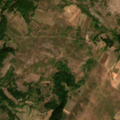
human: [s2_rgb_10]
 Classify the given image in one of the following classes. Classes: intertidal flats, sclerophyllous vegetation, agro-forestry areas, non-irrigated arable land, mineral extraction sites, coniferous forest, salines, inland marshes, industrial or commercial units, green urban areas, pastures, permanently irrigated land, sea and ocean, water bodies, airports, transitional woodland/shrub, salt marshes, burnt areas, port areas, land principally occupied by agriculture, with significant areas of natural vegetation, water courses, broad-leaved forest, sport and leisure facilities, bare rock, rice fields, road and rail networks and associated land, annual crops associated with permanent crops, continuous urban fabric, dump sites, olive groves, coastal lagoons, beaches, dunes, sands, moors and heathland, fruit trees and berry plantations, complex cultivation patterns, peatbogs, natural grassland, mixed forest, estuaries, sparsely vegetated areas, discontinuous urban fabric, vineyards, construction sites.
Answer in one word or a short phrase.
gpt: pastures, land principally occupied by agriculture, with significant areas of natural vegetation, broad-leaved forest, natural grassland, transitional woodland/shrub